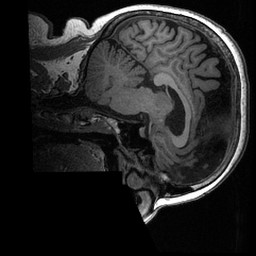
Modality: T1w
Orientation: sagittal
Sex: female
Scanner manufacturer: ge
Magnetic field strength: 3 T
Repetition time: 0.0064 s
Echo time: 0.00281 s